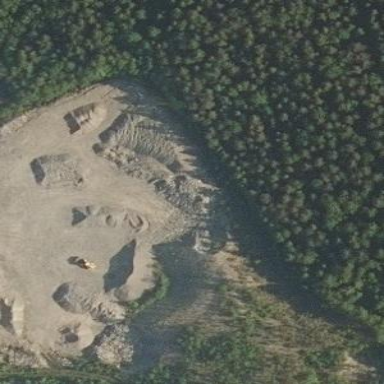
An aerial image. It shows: Quarry area.